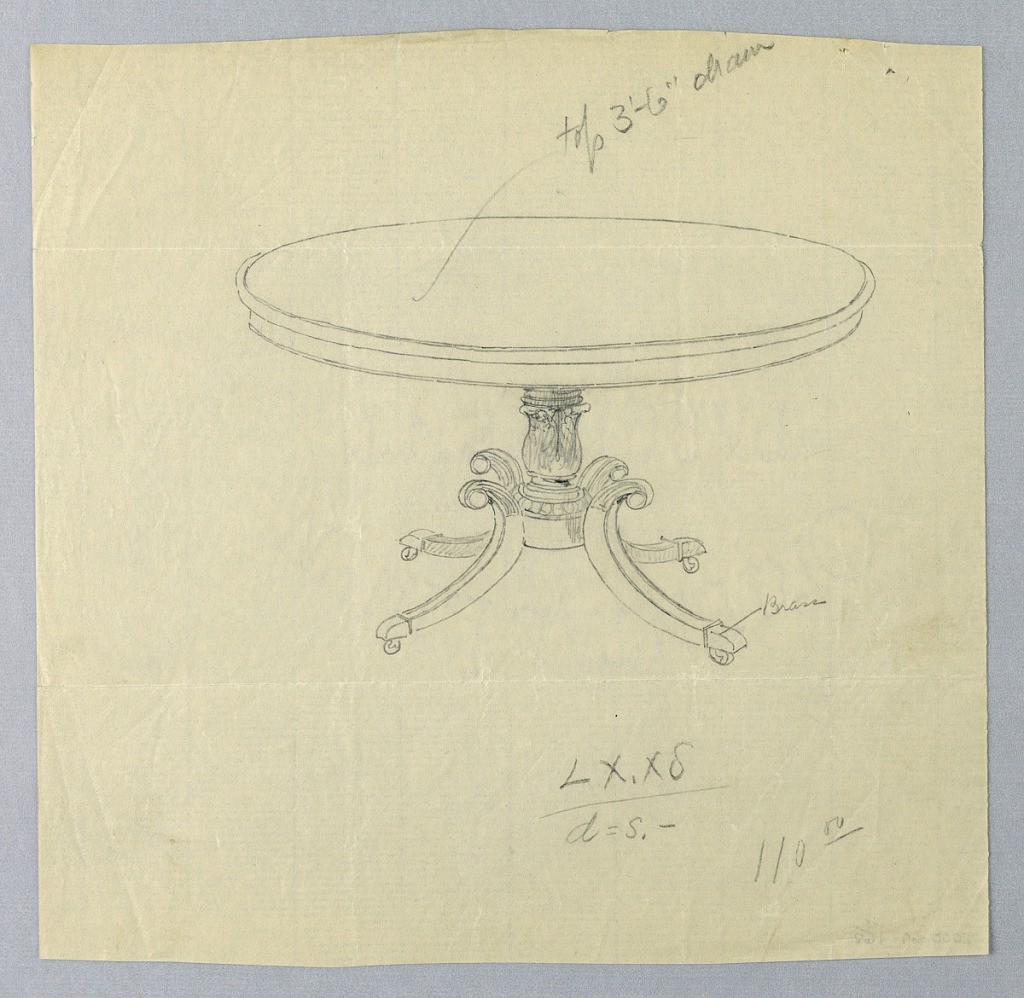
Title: Design for Round Table on Baluster-Shaped Support
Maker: A.N. Davenport Co.
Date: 1900–05
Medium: Graphite on thin cream paper
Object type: Drawing
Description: Round molded top raised on turned and molded baluster-shaped support carved with acanthus leaves terminating in  4 boldly scrolling splayed legs with brass feet on casters.